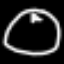
Label: clock